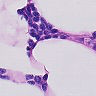
Metastatic tissue present: no